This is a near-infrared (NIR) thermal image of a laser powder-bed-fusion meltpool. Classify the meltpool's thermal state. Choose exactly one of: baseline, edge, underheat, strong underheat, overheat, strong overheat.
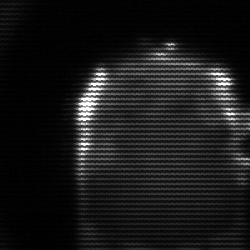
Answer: baseline